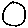
Label: circle